Question: I have 'Name and Address' column in excel looks like a

I want to take City name and Pincode in separate columns like
'''
Secunderabad 500094
warangal 506005
warangal 506005
'''
Is it possible to do in excel? or is there any option for this please let me know
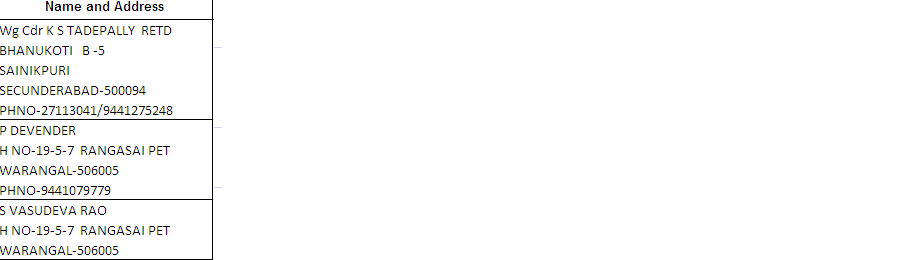
Answer: If all are separated with a hyphen, "-", then you could use the 'Left' and 'Right' functions as follows:
'''
=LEFT(A1, FIND("-",A1) - 1)
'''
and
'''
=RIGHT(A1, LEN(A1) - FIND("-",A1))
'''
where A1 is the cell with city and code together, and the 'Left' formula gets the city and the 'Right' formula gets the code.
EDIT
Assuming each cell has 'CITY-' and 'PHNO-' to set off the positions of each, then you could do something like the following.
Get city name:
'''
=TRIM(MID(A1, FIND("CITY-",A1) + 5, FIND("-", A1, FIND("CITY-",A1) + 5) - FIND("CITY-",A1) - 5))
'''
Get code:
'''
=TRIM(MID(A1, FIND("-", A1, FIND("CITY-",A1) + 5) + 1, FIND("PHNO-",A1) - FIND("-", A1, FIND("CITY-",A1) + 5) - 1))
'''
Get phone number:
'''
=RIGHT(A1, LEN(A1) - FIND("PHNO-",A1) - 4)
'''
If a cell doesn't contain a 'PHNO-' or a 'CITY-', then the formulas will not work.